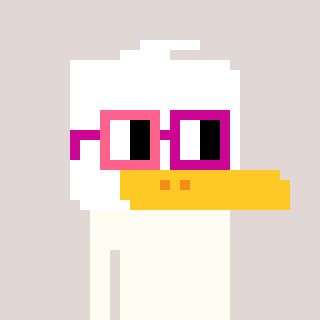
a pixel art character with square pink and red glasses, a duck-shaped head and a peachy-colored body on a warm background